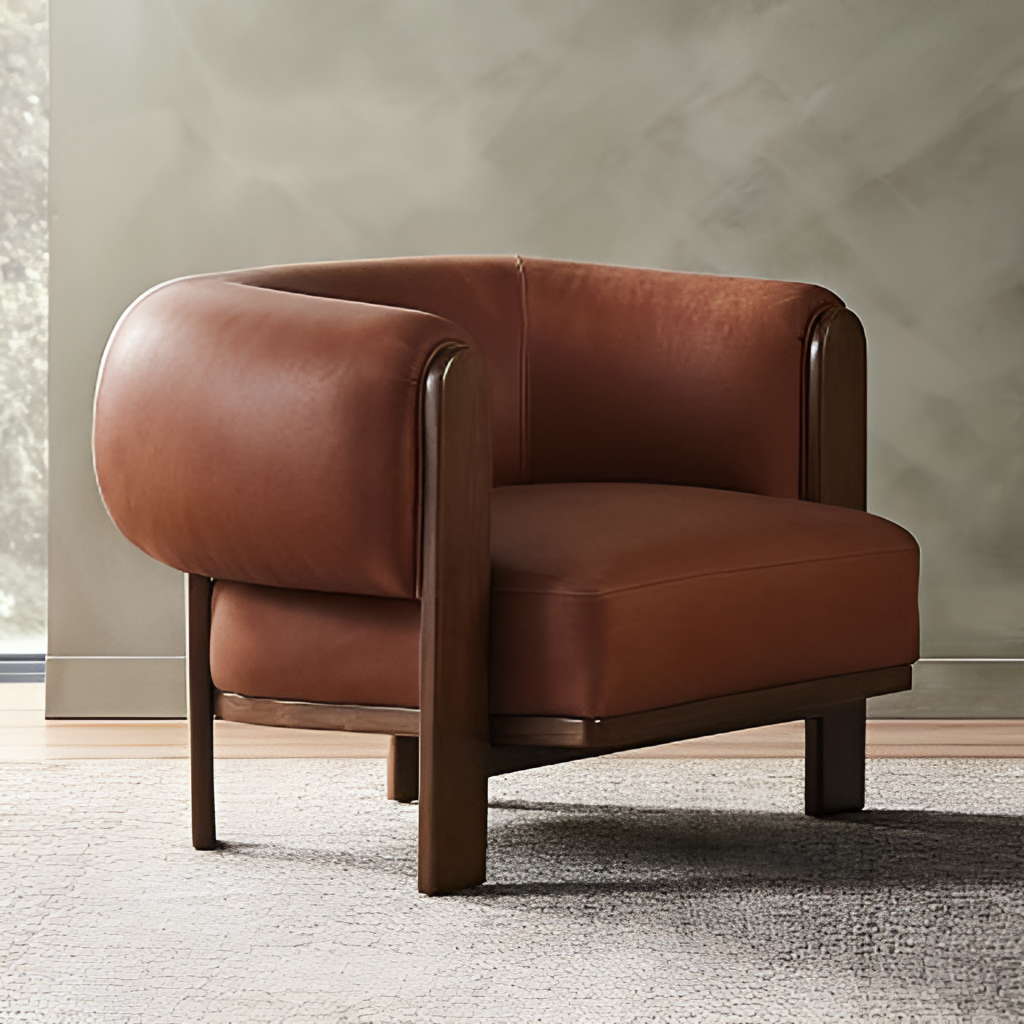
living room, leather armchair, paint wallpaper, with solid pattern, beige carpet flooring, with textured pattern, modern